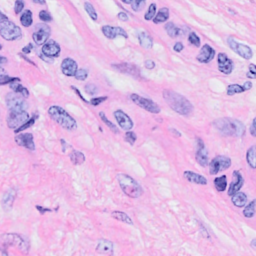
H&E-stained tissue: Breast